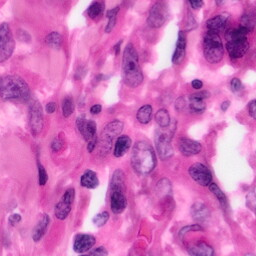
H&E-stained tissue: Pancreatic